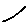
Label: line